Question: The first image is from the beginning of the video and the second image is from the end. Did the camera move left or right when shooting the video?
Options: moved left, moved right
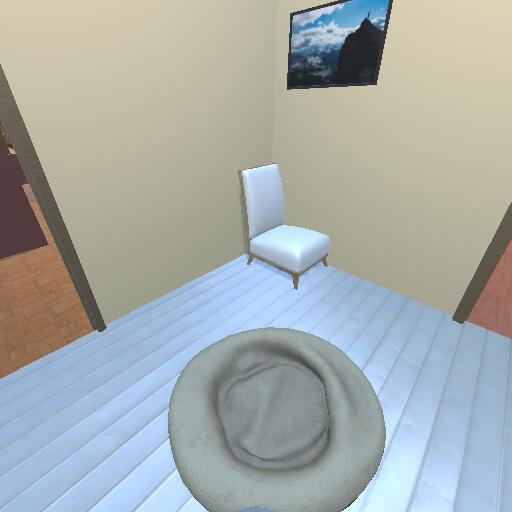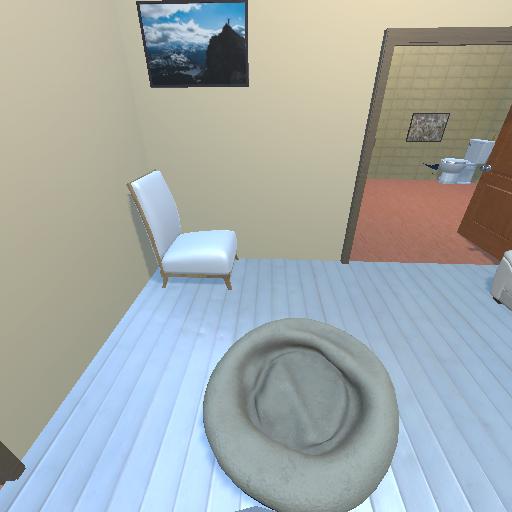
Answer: moved left